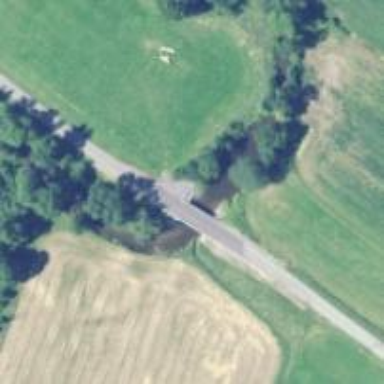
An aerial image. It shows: Residential road passing under bridge.